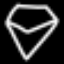
Label: diamond